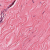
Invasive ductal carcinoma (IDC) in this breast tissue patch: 0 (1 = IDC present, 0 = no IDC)